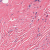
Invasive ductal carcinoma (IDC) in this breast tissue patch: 0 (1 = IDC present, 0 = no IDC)